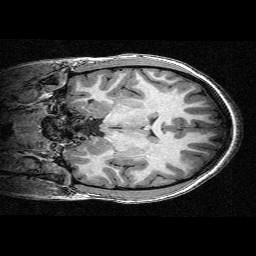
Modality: T1w
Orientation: coronal
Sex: female